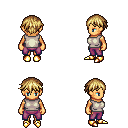
a pixel art fantasy rpg character, female body template, human, tanned skin, white sleeveless shirt, magenta pants, blonde short bangs hairstyle, gold boots, four views (front, back, left, right), 2x2 character sprite sheet, small pixel art, hard edges, no anti-aliasing